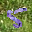
Label: 5